Field crop: maize
Growth stage: 2
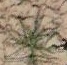
Species: salsola